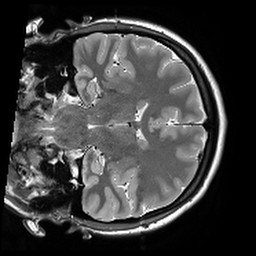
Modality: T2starw
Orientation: coronal
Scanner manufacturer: siemens
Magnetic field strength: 3 T
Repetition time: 8.1 s
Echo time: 0.05 s